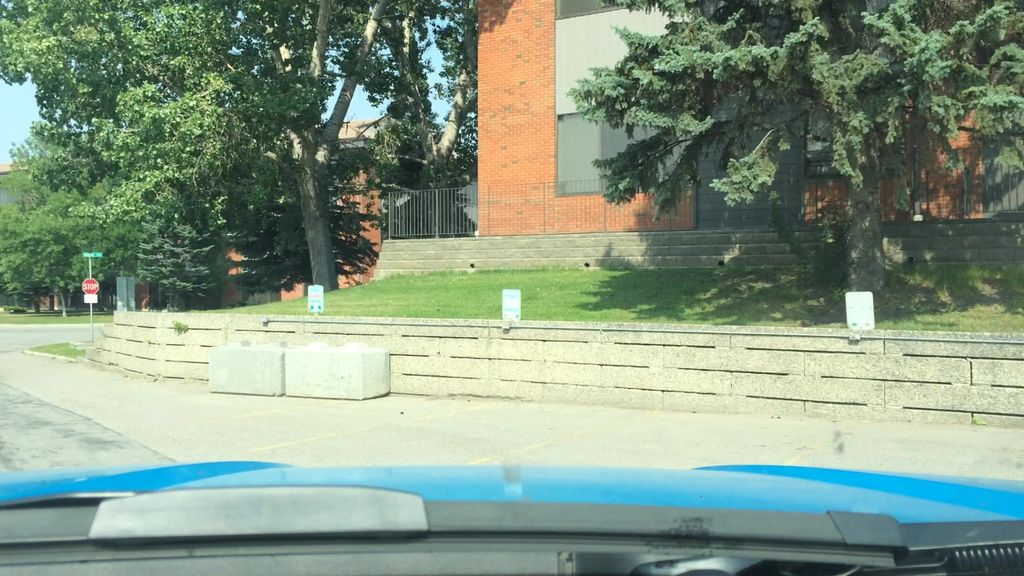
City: calgary